Question: I apologize if this is the wrong place to ask - please let me know if it is, and I will remove this post.
My question is - are there any Java graphic libraries that can take RGB values as inputs and maps those onto a graph? I have been looking at JFreeChart, and a number of the open source solutions, but looking at the documentation, I haven't been having much luck.
Currently, I have a multi-dimensional array that stores 1302 RGB values, which corresponds to 93 rows and 14 columns. As each "index" stores a RGB string in this format i.e. '0,0,0' I hope to graph each individual color into a x-y graph such as like this:
In the above graph, the black is a '0,0,0' value, while the cyan, green, red, etc, are all their individual RGB values.
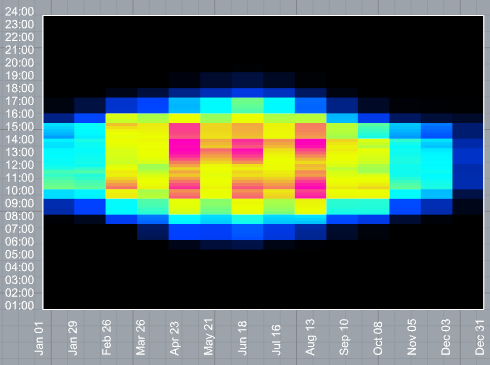
Answer: Since you're asking about plotting heat maps, the answer is yes. Many, in fact, but one such library is jHeatChart over at <URL>
Note that just because your values are encoded as "RGB Strings" doesn't mean you want to ask about using RGB strings, you want to ask about plotting temperature values. The fact that they're RGB strings is irrelevant since we can transform them however we need to make them suitable input.